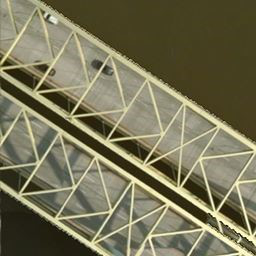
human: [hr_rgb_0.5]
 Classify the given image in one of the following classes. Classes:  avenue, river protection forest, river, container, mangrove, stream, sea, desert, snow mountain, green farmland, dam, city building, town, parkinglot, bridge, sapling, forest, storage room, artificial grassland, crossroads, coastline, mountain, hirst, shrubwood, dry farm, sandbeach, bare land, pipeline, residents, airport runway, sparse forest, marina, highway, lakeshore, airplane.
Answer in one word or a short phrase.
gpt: bridge